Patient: sex F, age 54
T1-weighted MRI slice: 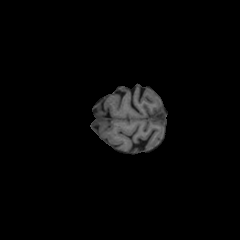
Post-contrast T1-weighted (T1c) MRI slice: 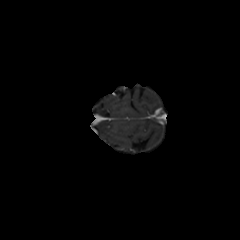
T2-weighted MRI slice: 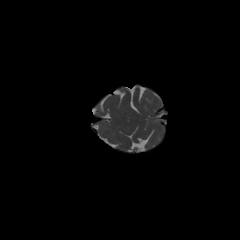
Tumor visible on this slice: no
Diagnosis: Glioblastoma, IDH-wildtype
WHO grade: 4